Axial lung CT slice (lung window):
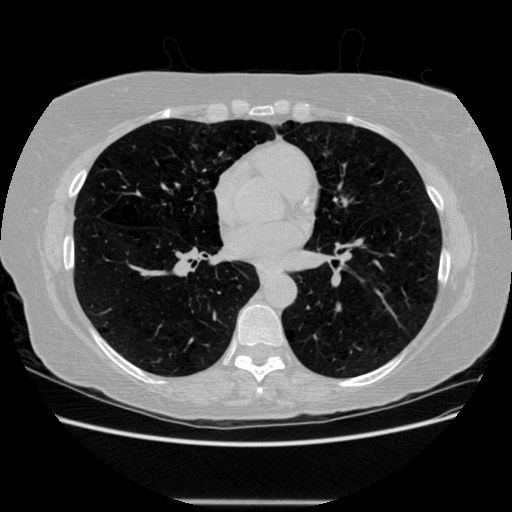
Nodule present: no